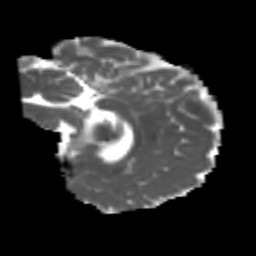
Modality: MD
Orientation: sagittal
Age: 23
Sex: male
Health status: healthy